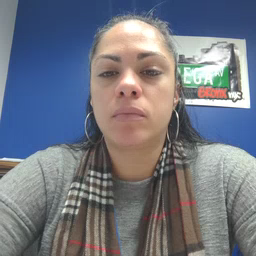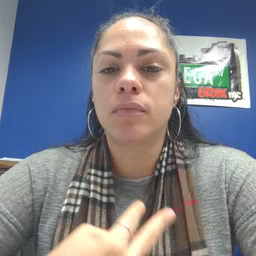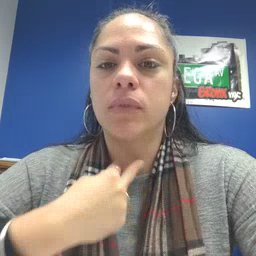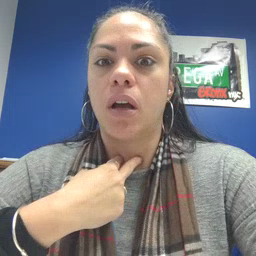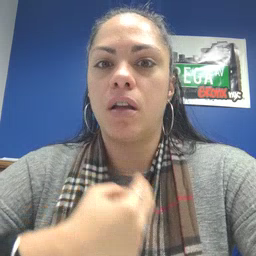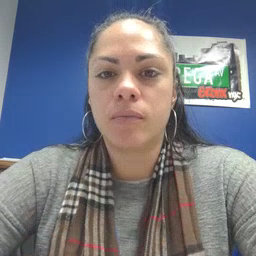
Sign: stuck